Interaction volume radius: 5 \u00c5
Interaction volume height: 20 \u00c5
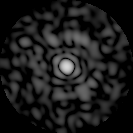
Disorder parameter: 0.7999